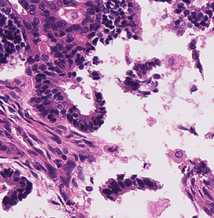
Tumor epithelial tissue: yes
Tumor-associated stroma tissue: yes
Normal tissue: no